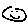
Label: smiley face